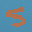
Label: 5